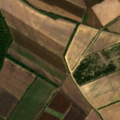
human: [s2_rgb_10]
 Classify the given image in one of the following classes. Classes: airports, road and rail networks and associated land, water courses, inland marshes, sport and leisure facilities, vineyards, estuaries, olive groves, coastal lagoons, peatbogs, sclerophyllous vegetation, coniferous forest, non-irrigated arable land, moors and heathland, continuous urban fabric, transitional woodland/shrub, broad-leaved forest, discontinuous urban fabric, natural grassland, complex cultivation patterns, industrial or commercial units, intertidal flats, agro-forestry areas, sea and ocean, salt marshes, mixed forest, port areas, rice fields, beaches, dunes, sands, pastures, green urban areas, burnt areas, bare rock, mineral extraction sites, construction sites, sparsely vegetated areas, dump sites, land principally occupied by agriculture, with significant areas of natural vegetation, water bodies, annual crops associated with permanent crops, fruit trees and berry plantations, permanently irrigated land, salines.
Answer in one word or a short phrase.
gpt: non-irrigated arable land, fruit trees and berry plantations, transitional woodland/shrub